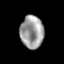
Tissue: lung
Cell type: T cells
Senescence score: 0.1962
Nuclear area (px): 743
Mean DAPI intensity: 156.988